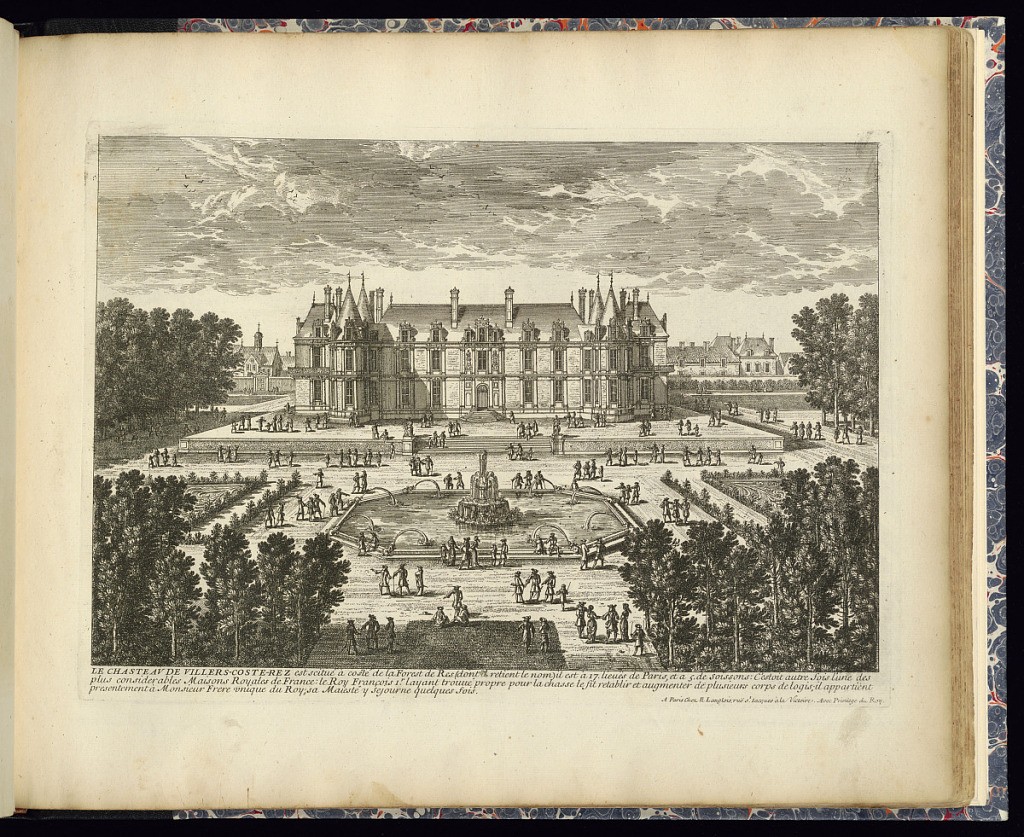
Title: LE CHASTEAU DE VILLERS-COSTE-REZ
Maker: Adam Perelle, French, 1638 – 1695
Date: late 17th century
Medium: Etching on laid paper
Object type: Print
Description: View of the chateau of Villers-Cotterets from the garden with a fountain in the foreground within an octagonal basin with jets of water, flanked by formal parterre planting and trees. Beyond steps leading up towards the Renaissance-style chateau with buildings beyond. Figures throughout the gardens. The plate is titled with a description below.